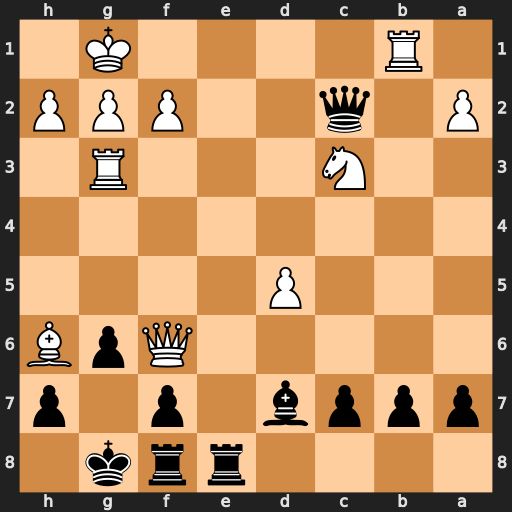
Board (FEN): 4rrk1/pppb1p1p/5QpB/3P4/8/2N3R1/P1q2PPP/1R4K1
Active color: b
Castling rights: -
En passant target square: -
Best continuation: Qxb1+ Nxb1 Re1#